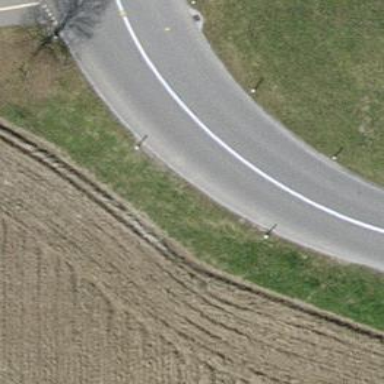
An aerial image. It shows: Tertiary road with asphalt surface.